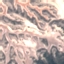
Label: HerbaceousVegetation